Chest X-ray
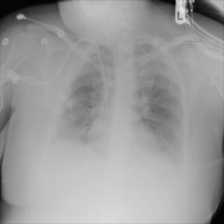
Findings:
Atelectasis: negative
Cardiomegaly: negative
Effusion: negative
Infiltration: negative
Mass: negative
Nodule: negative
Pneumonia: negative
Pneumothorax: negative
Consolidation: negative
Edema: negative
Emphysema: negative
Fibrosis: negative
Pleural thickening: negative
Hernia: negative